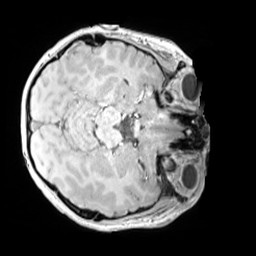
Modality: MP2RAGE
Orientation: axial
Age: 11
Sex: male
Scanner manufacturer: siemens
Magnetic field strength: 3 T
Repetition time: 4 s
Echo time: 0.00303 s